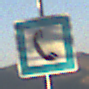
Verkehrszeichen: Fernsprecher
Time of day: SunriseSunset
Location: Outdoor (Nature)
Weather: Clear
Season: NotSpecified
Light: Natural